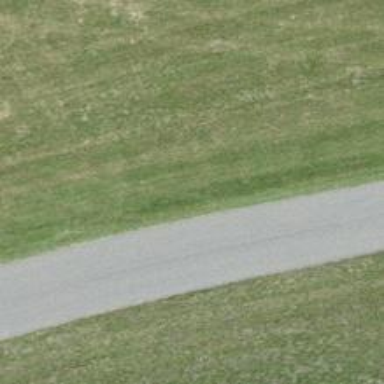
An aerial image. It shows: Unclassified road with asphalt surface.